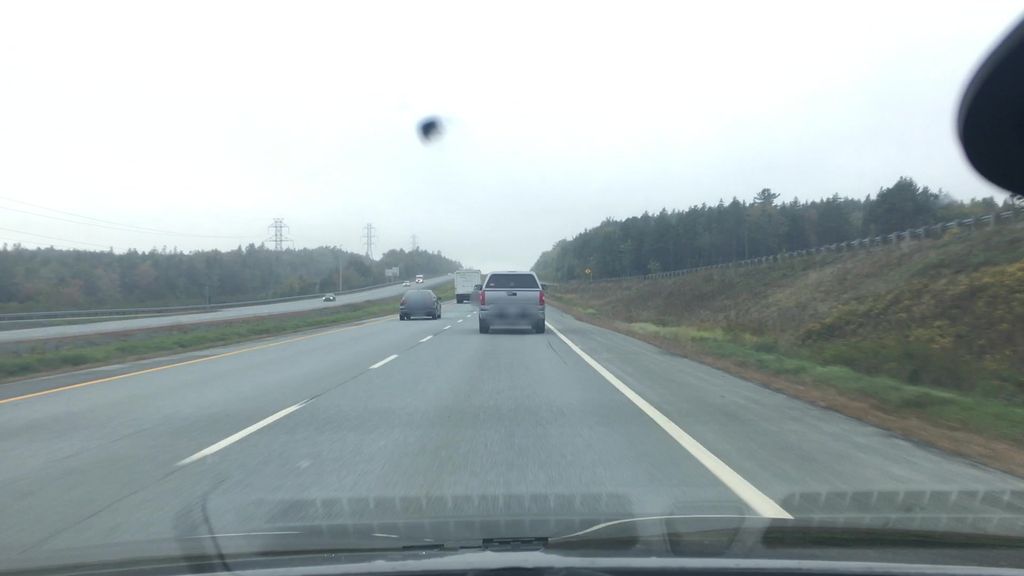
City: halifax